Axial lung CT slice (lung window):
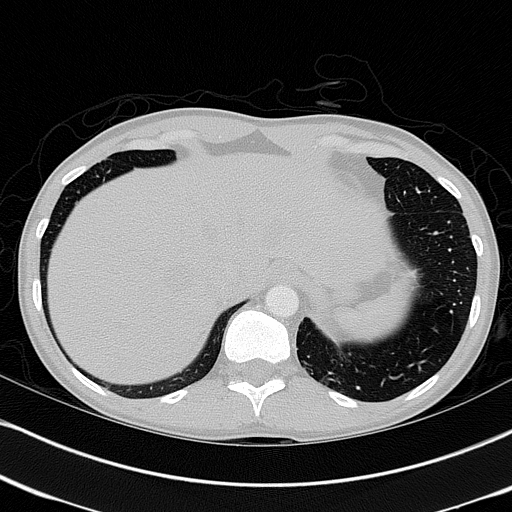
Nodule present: no